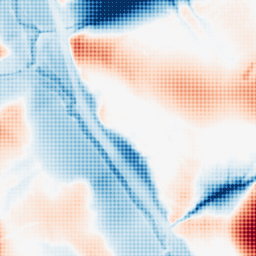
Category: morphological
Decomposition family: tophat_combined
Decomposition parameters: size: 50
Upsampling method: sinc_hamming
Upsampling parameters: scale: 8
kernel_size: 8
Upsampling scale: 8